Aerial crown-view tile of a tropical tree (Barro Colorado Island, Panama), acquired 20241014:
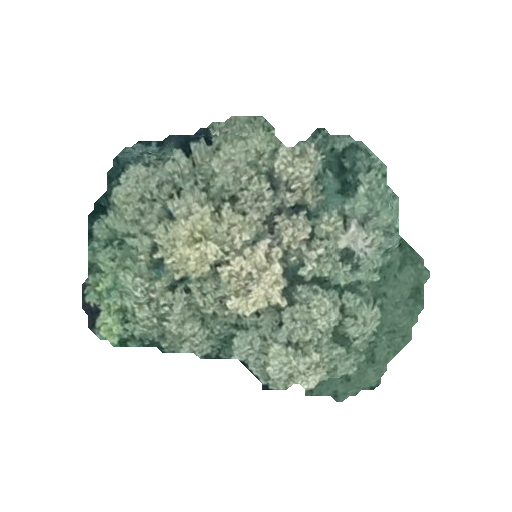
Species: Hieronyma alchorneoides
GBIF accepted scientific name: Hieronyma alchorneoides
Crown area: 111.025 m²